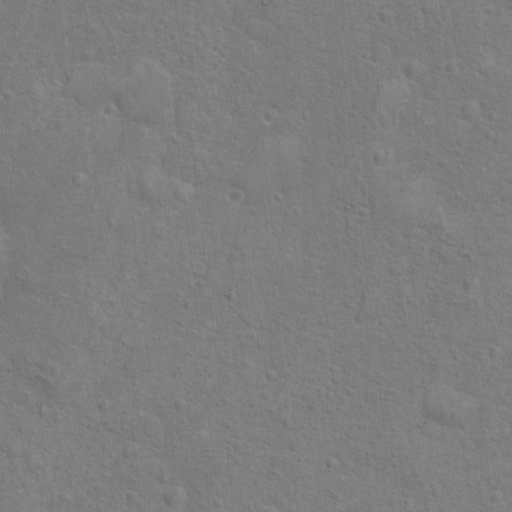
Classes present: Background